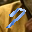
Label: 7